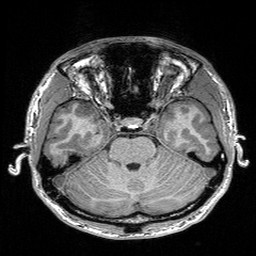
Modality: T1w
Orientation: coronal
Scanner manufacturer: siemens
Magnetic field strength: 3 T